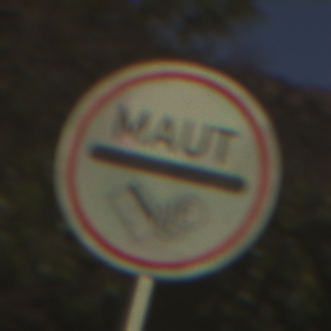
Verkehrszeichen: MautflichtigeStrecke
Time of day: SunriseSunset
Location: Outdoor (Nature)
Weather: Clear
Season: NotSpecified
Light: Natural